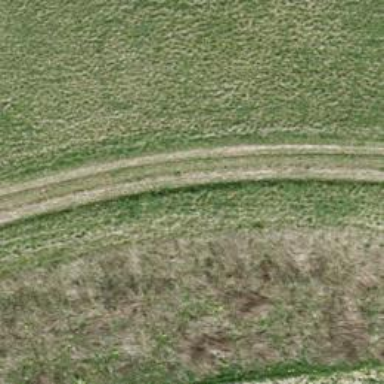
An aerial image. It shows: Ground track with grade3 quality.